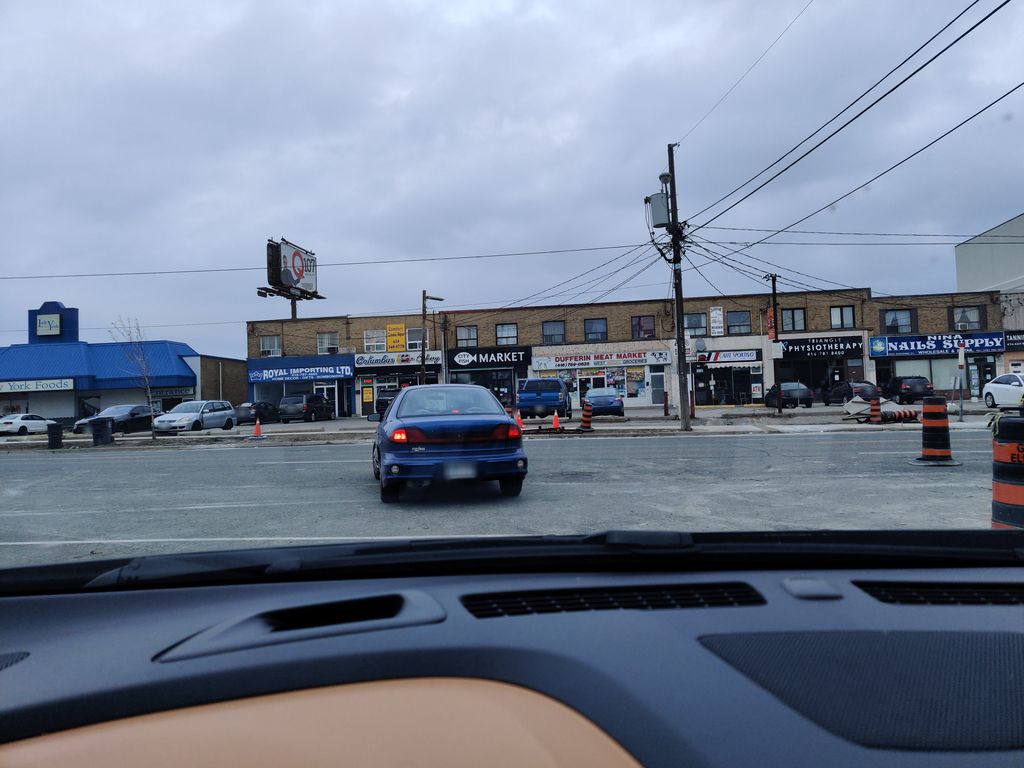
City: toronto